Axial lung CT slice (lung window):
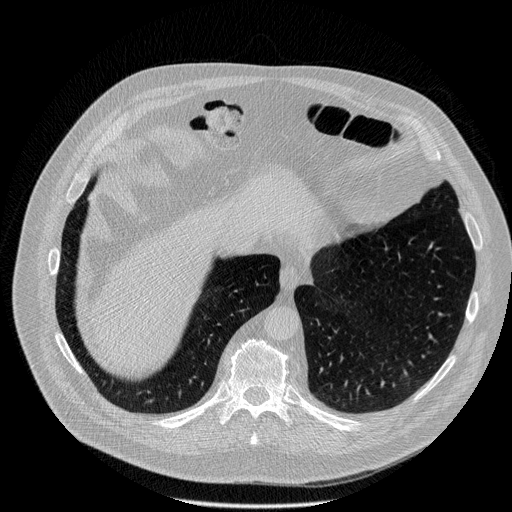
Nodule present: no